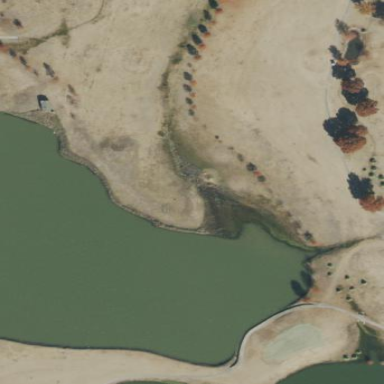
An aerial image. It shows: Water hazard in golf course. The hazard is natural water feature.